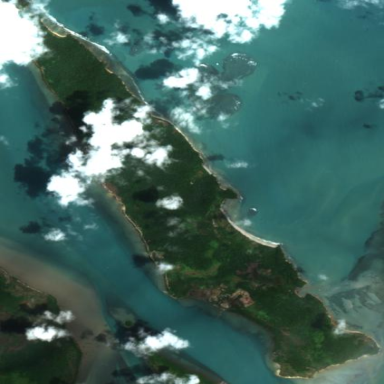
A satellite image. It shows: Island with natural coastline.